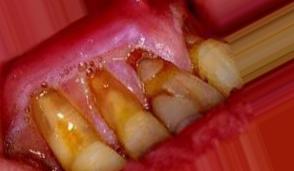
Condition: Tooth Discoloration